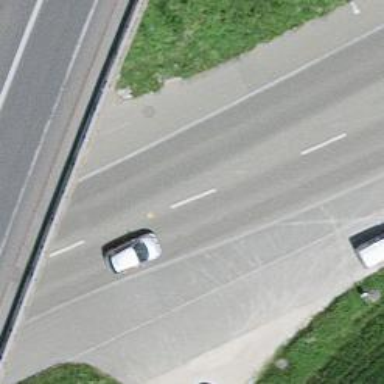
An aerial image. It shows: Primary highway with asphalt surface and cycle track alongside.